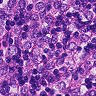
Metastatic tissue present: yes